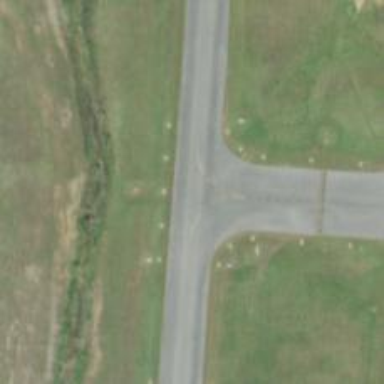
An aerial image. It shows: Asphalt taxiway in the airport.